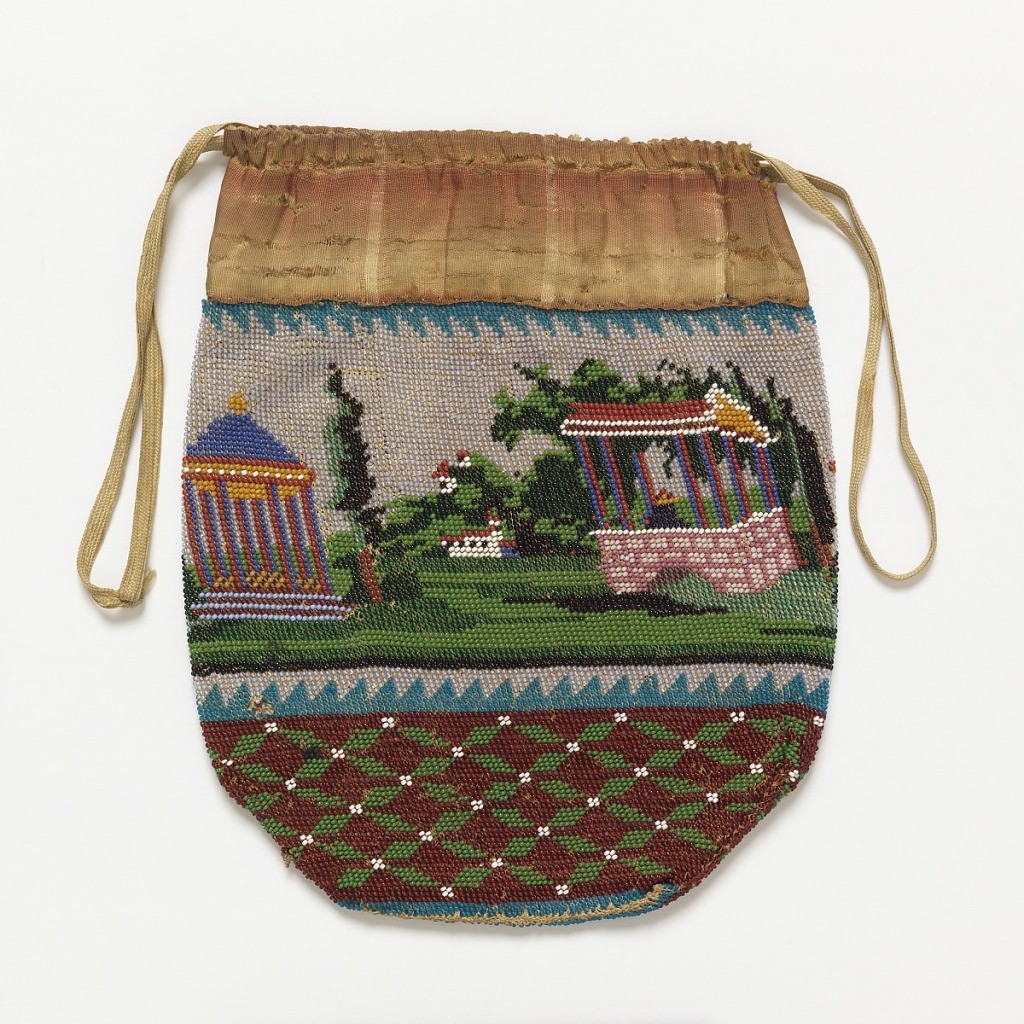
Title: Bag (tobacco pouch)
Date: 1815–40
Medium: glass beads, silk Technique: knitted using crossed stockinette stitch; silk strung with glass beads; worked as a tube beginning at bottom Label: knitted silk with glass beads
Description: Small bag finished at the top with a drawstring. Central band has landscape with architectural follies, framed by blue serrated borders. Bottom of bag is brown with green lattice.